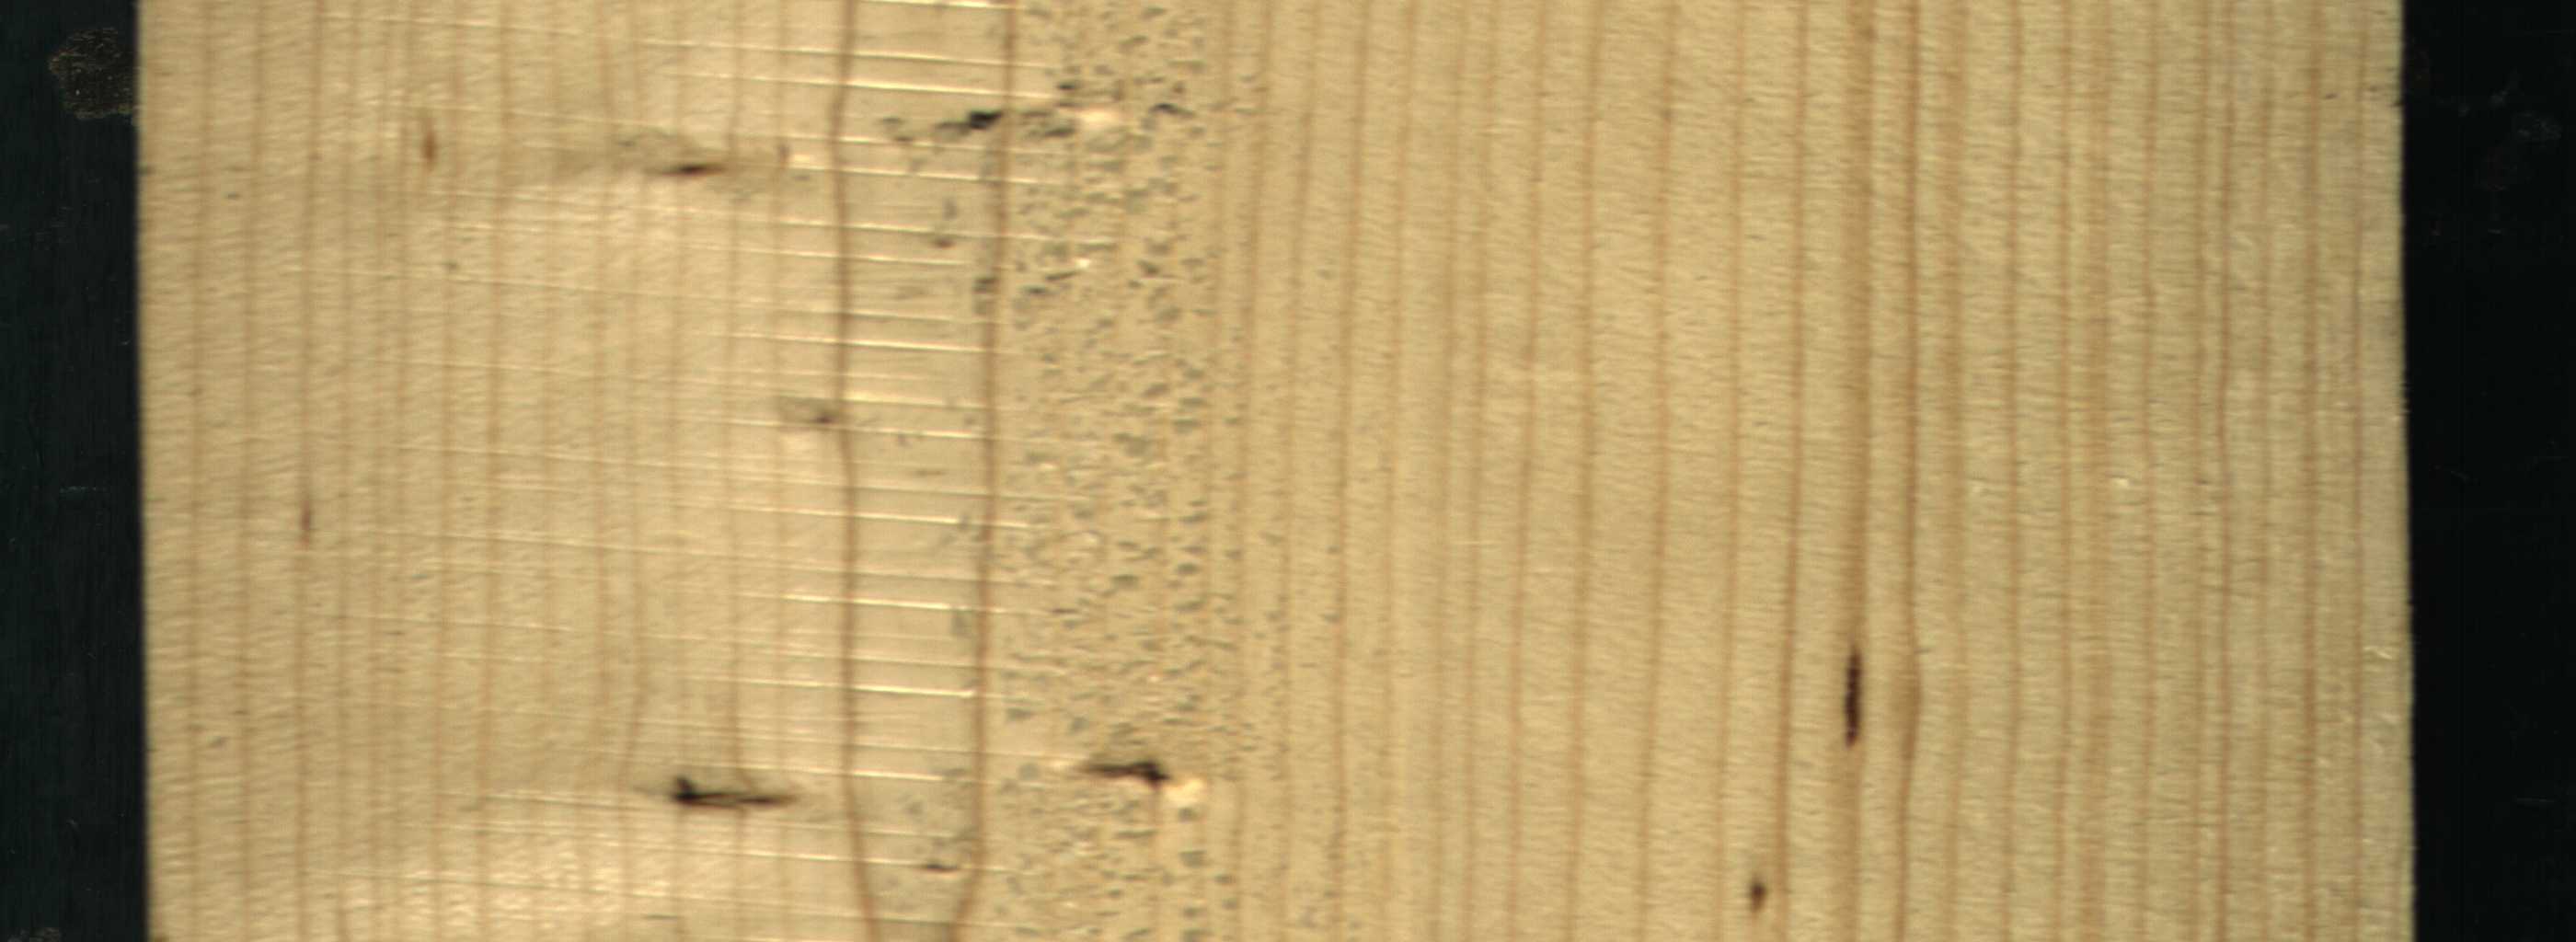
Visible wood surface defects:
resin
Live_Knot
Live_Knot